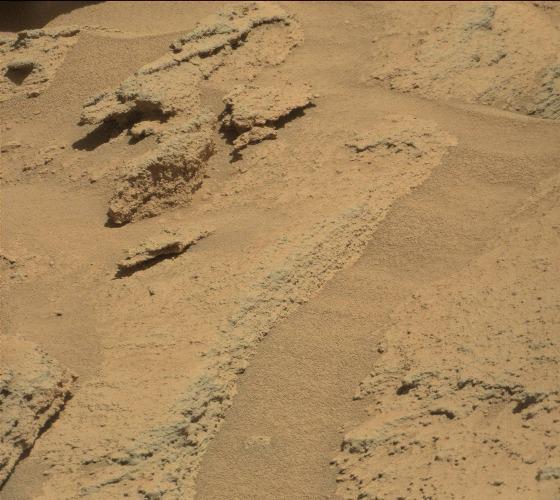
Terrain classes present: Bedrock, Gravel / Sand / Soil, Shadow